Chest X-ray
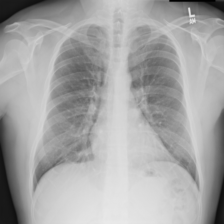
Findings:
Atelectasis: negative
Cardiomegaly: negative
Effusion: negative
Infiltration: negative
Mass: negative
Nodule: negative
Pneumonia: negative
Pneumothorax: negative
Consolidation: negative
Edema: negative
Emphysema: negative
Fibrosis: negative
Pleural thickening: negative
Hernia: negative